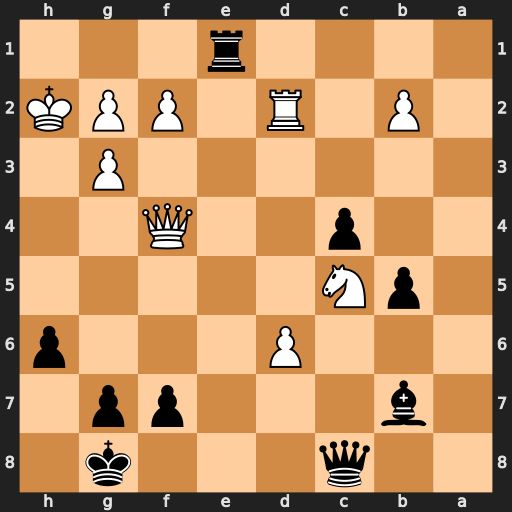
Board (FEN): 2q3k1/1b3pp1/3P3p/1pN5/2p2Q2/6P1/1P1R1PPK/4r3
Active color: b
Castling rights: -
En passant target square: -
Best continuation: Rh1+ Kxh1 Qh3+ Kg1 Qxg2#